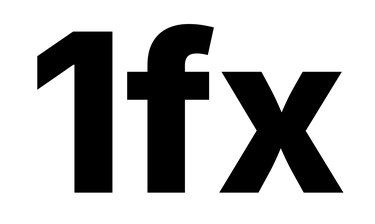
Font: Inter_ExtraBold